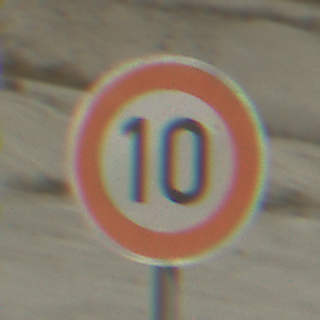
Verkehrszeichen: Geschwindigkeit10
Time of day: MorningAfternoon
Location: Outdoor (Beach)
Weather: PartlyCloudy
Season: NotSpecified
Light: Natural